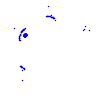
Particle: proton